Question: I created an application for scanning text from an image and write it on a textview ,it worked successfully for single column of data,But in case of multiple columns it read columns randomly and not printing the same way as a table view that the original image appears. I used google vision api and parse the text into a SparseArray of type 'textblock(SparseArray<Textblock>)'.
Output screenshot of the scanned image:

'''
Frame frame=new Frame.Builder().setBitmap(bitmap).build();
SparseArray<TextBlock> textBlocks = recognizer.detect(frame);
String blocks = "";
String lines = "";
String words = "";
for (int index = 0; index < textBlocks.size(); index++) {
//extract scanned text blocks here
TextBlock tBlock = textBlocks.valueAt(index);
blocks = blocks + tBlock.getValue() + "
" + "
";
for (Text line : tBlock.getComponents()) {
//extract scanned text lines here
lines = lines + line.getValue() + "
";
for (Text element : line.getComponents()) {
//extract scanned text words here
words = words + element.getValue() + ", ";
}
}
}
if (textBlocks.size() == 0) {
etresult.setText("Scan Failed: Found nothing to scan");
} else {
etresult.setText(etresult.getText() + "Blocks: " + "
");
etresult.setText(etresult.getText() + blocks + "
");
saveToInternalStorage(bitmap);
}
'''
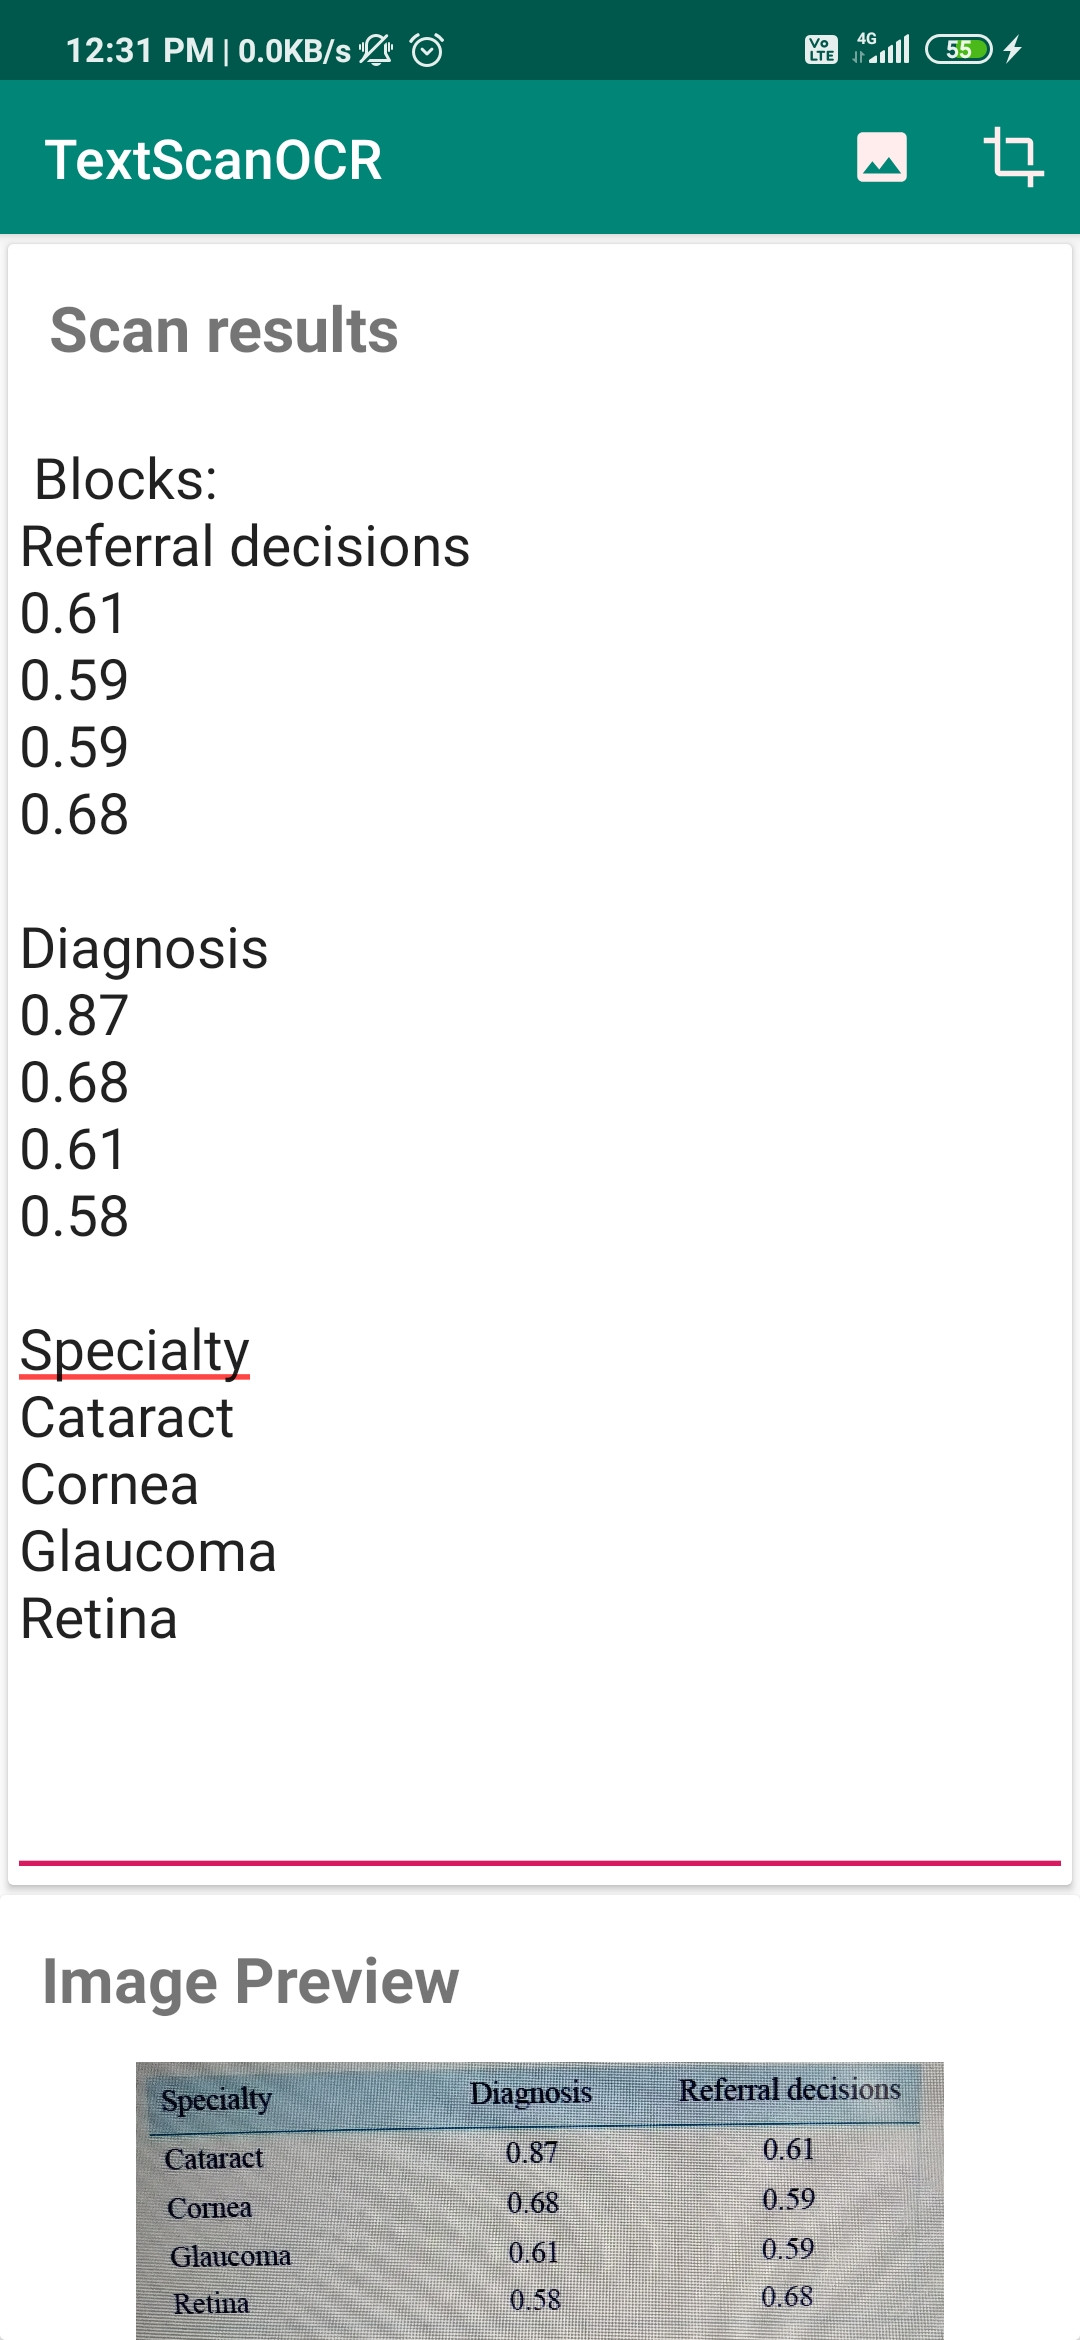
Answer: After going through above code I can see that the OCR is supposed to scan the image and detect the text not the text alignment like tables and its columns. But you can
recognise the alignment by using Bounding boxes which gives top-left,top-right,bottom-left,bottom-right corordinates. Please go through Google cloud vision api documentation. <URL>